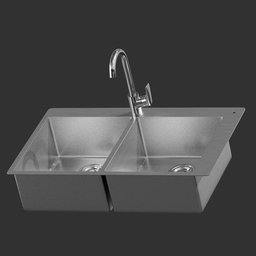
Label: appliances